Question: I have a mac, when I do:
'''
python --version
'''
I got:
'''
Python 2.7.6
'''
but when I got to:
'''
/System/Library/Frameworks/Python.framework/Versions/3.3
'''
where is 2.7.6 located ?
any advice what should I do?
UPDATE:
'''
$ which -a python python3
/usr/bin/python
/usr/local/bin/python3
$ brew list python python3
Error: No such keg: /usr/local/Cellar/python
$ locate python
WARNING: The locate database (/var/db/locate.database) does not exist.
To create the database, run the following command:
sudo launchctl load -w /System/Library/LaunchDaemons/com.apple.locate.plist
Please be aware that the database can take some time to generate; once
the database has been created, this message will no longer appear.
'''
in PyCharm editor, the default settings interpreter shows:

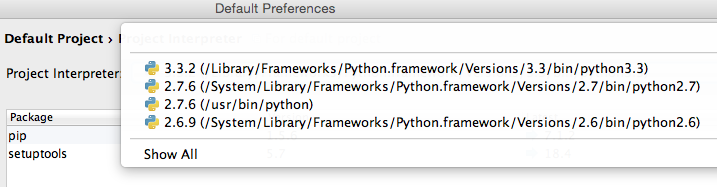
Answer: You could have multiple Python versions on your macOS.
You may check that by 'command', 'type' or 'which' command, like:
'''
which -a python python2 python2.7 python3 python3.6
'''
Or type 'python' in and hit few times for auto completion, which is equivalent to:
'''
compgen -c python
'''
By default 'python'/'pip' commands points to the first binary found in 'PATH' environment variable depending what's actually installed. So before installing Python packages with Homebrew, the default Python is installed in '/usr/bin' which is shipped with your macOS (e.g. Python 2.7.10 on High Sierra). Any versions found in '/usr/local' (such as '/usr/local/bin') are provided by external packages.
It is generally advised, that when working with multiple versions, for Python 2 you may use 'python2'/'pip2' command, respectively for Python 3 you can use 'python3'/'pip3', but it depends on your configuration which commands are available.
It is also worth to mention, that since <URL>, the 'python' formula has been upgraded to Python 3.x and a 'python@2' formula will be added for installing Python 2.7. Before, 'python' formula was pointing to Python 2.
For instance, if you've installed different version via Homebrew, try the following command:
'''
brew list python python3
'''
or:
'''
brew list | grep ^python
'''
it'll show you all Python files installed with the package.
Alternatively you may use 'apropos' or 'locate python' command to locate more Python related files.
To check any environment variables related to Python, run:
'''
env | grep ^PYTHON
'''
---
To address your issues:
- > Error: No such keg: /usr/local/Cellar/pythonMeans you don't have Python installed via Homebrew. However double check by specifying only one package at a time (like 'brew list python python2 python3').- > The locate database ('/var/db/locate.database') does not exist.Follow the advice and run:'''
sudo launchctl load -w /System/Library/LaunchDaemons/com.apple.locate.plist
'''
After the database is rebuild, you can use 'locate' command.